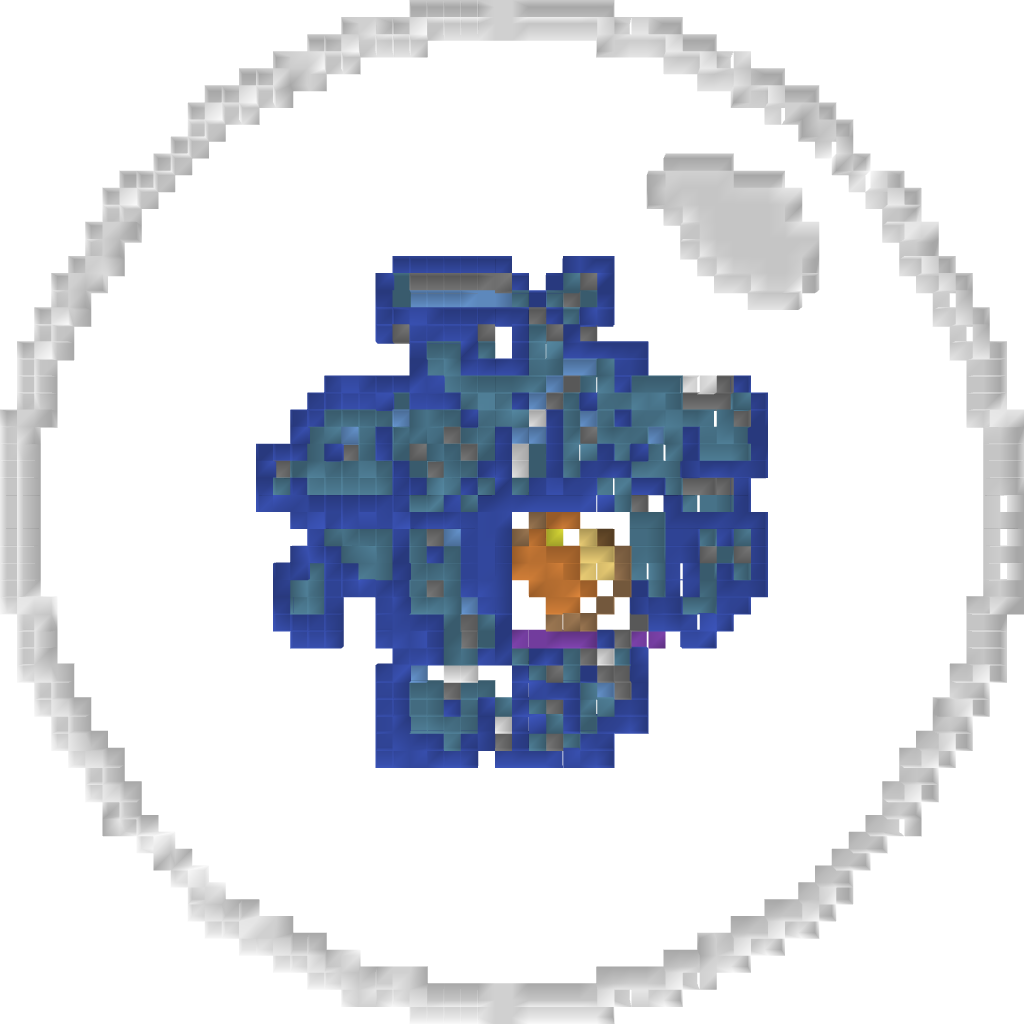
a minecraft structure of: cwu-01p (ErnieCIII) bad low quality